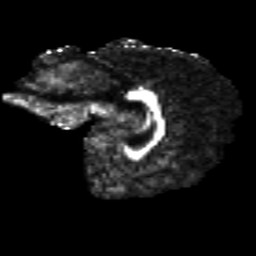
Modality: FA
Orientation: sagittal
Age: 27
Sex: female
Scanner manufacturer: siemens
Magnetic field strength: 3 T
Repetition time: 8.8 s
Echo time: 0.085 s